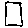
Label: square